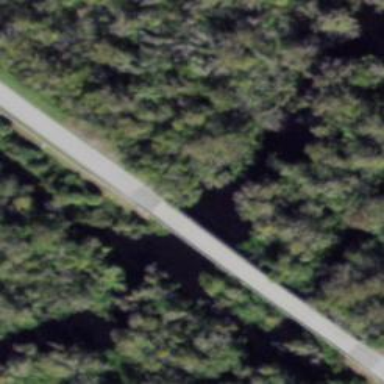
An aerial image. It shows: Tertiary road on asphalt surface crossing over bridge.